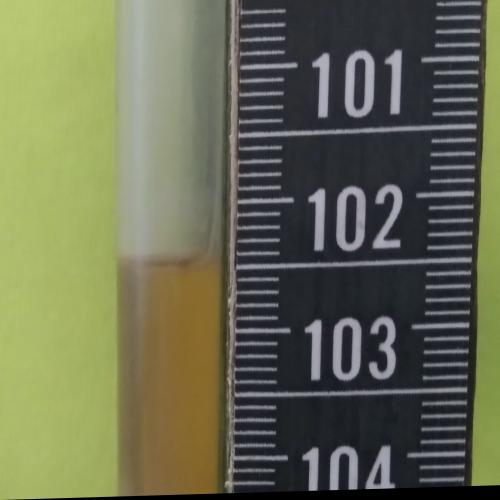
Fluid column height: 102.5 cm